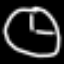
Label: clock